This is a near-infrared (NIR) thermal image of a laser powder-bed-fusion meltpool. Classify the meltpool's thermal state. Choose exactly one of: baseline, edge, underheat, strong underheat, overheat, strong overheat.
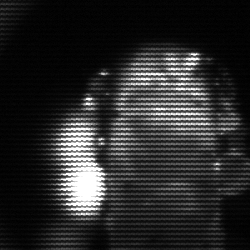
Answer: strong underheat